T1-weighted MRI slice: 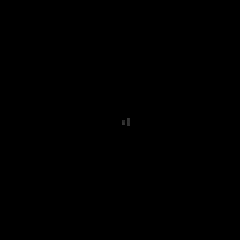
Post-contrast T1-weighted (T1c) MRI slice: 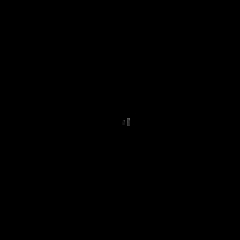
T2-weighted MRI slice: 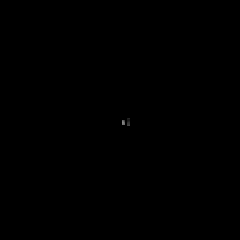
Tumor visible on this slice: no